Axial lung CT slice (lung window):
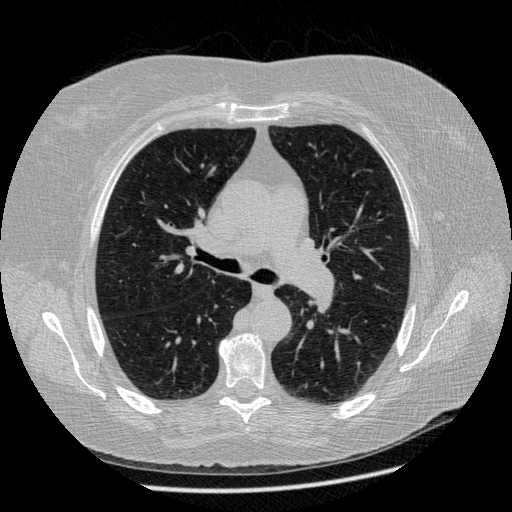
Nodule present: no